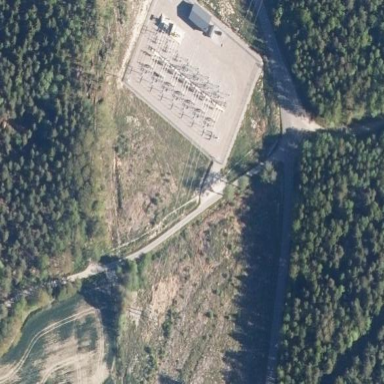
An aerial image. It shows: Power substation.